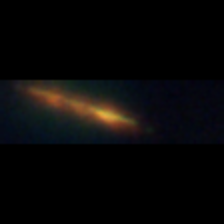
Taxon: Pennate
Group: Diatoms